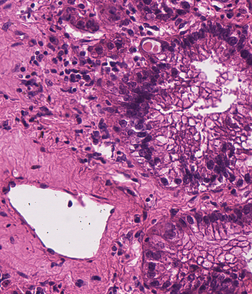
Tumor epithelial tissue: yes
Tumor-associated stroma tissue: yes
Normal tissue: no